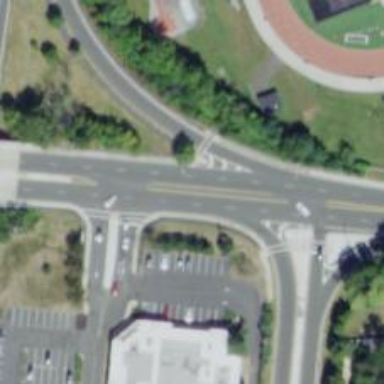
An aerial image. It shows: Junction.